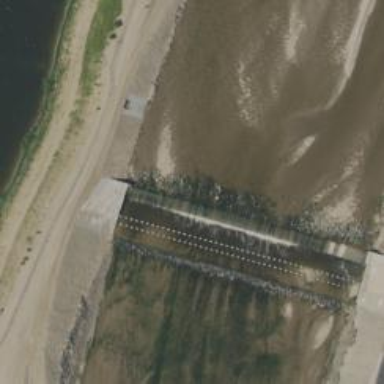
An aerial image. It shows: Weir along the waterway.